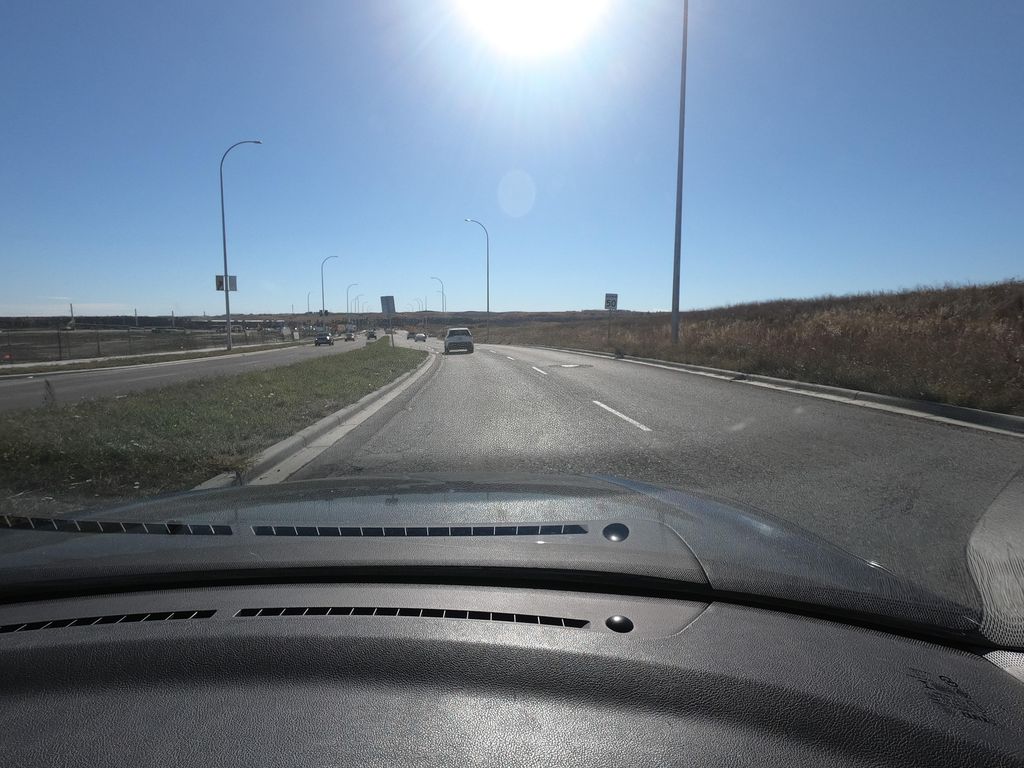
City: calgary